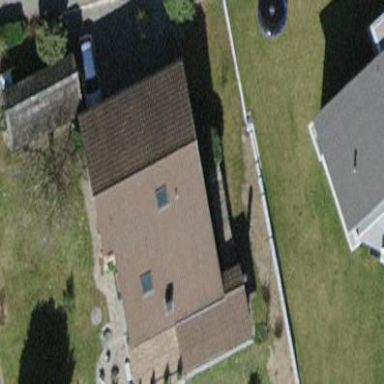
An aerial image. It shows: Detached building.